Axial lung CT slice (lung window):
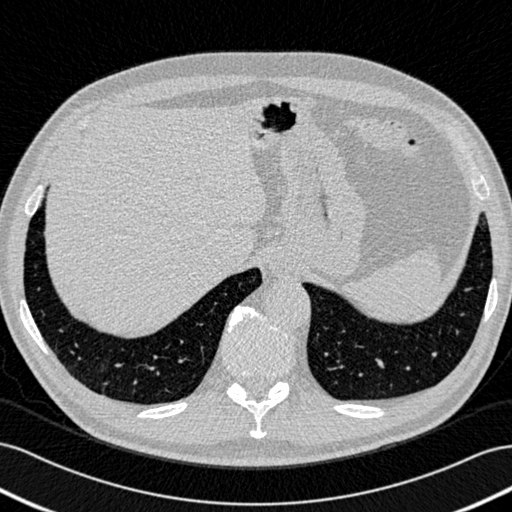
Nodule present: no